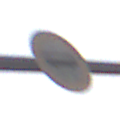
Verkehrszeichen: VerbotKraftomnibusse
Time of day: MorningAfternoon
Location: Outdoor (Nature)
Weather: Overcast
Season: Autumn
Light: Natural